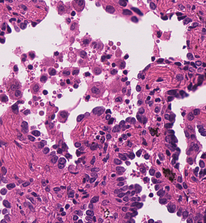
Tumor epithelial tissue: yes
Tumor-associated stroma tissue: yes
Normal tissue: no